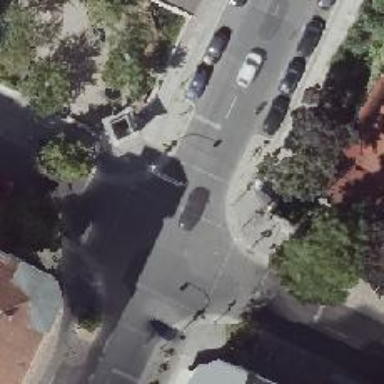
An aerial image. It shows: Crossing with traffic signals and kerb extensions on both sides.